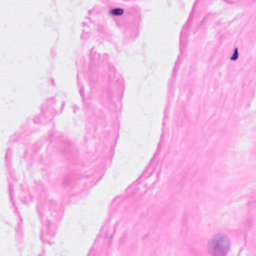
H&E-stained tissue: Breast